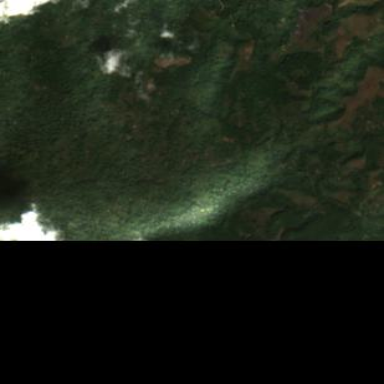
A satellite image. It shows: Forest area.